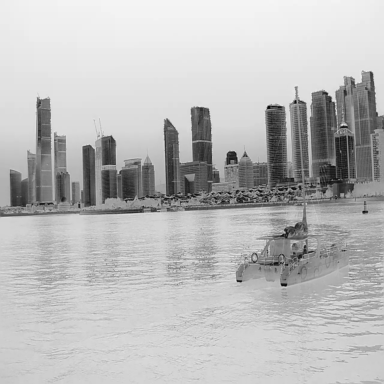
There is a sailboat in the infrared image.